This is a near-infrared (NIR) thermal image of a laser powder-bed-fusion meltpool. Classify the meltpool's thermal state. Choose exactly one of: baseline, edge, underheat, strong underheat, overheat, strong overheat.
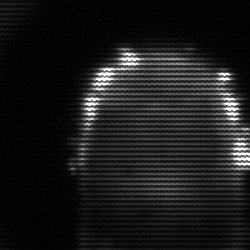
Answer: baseline